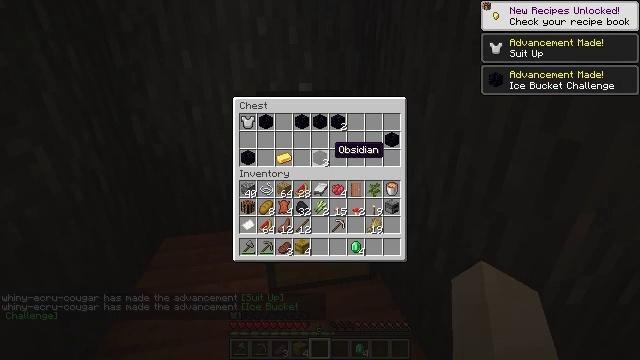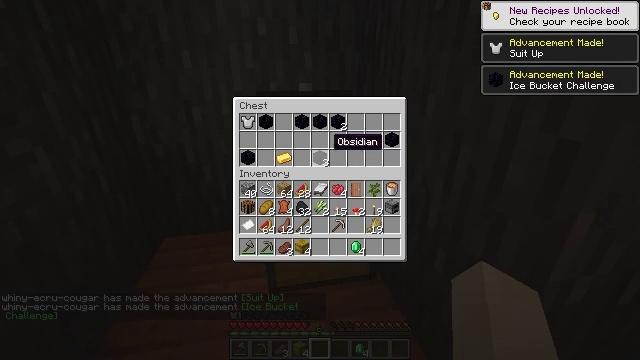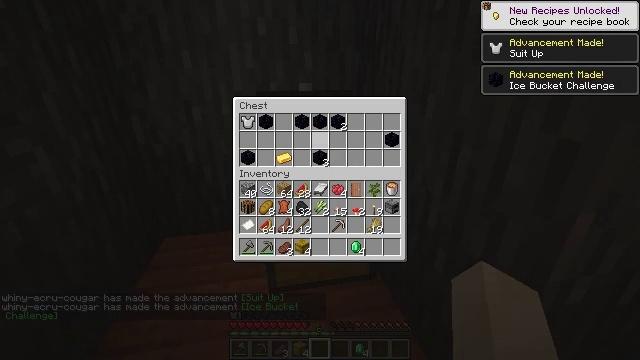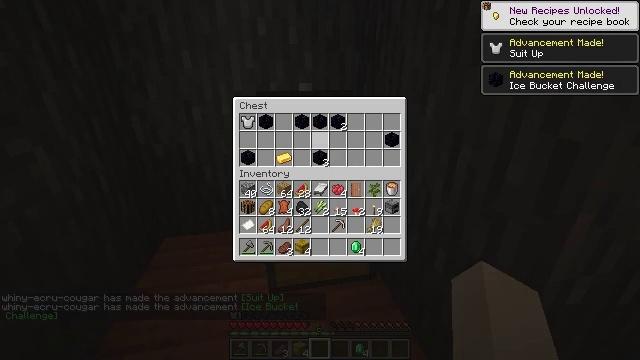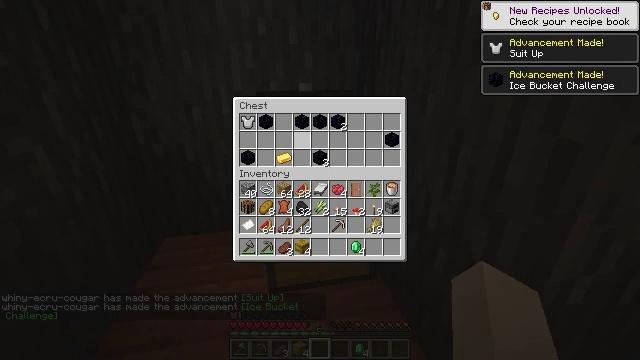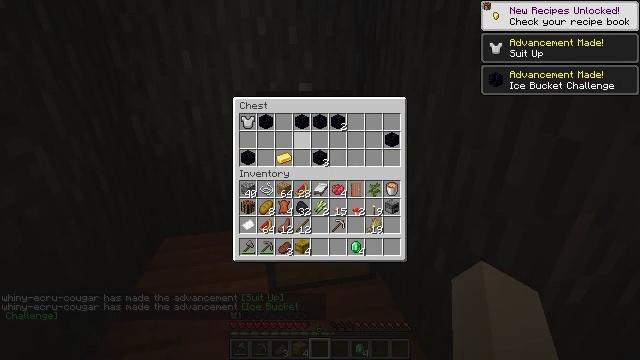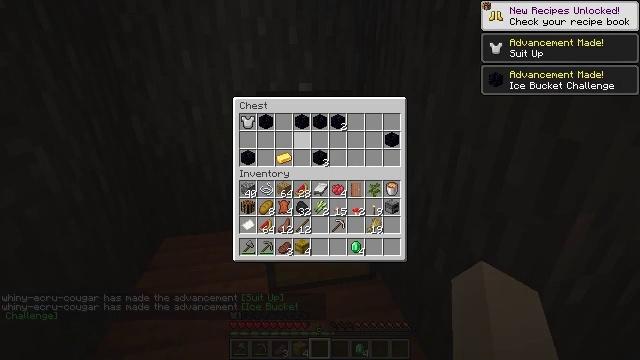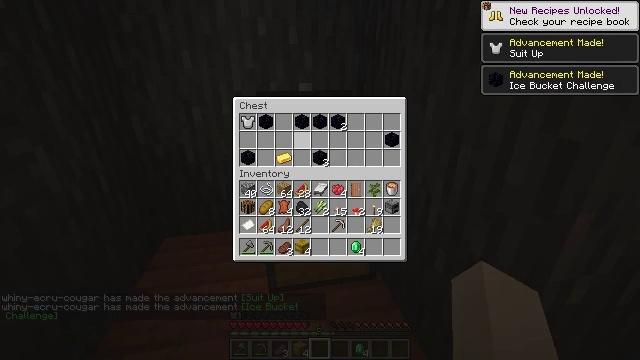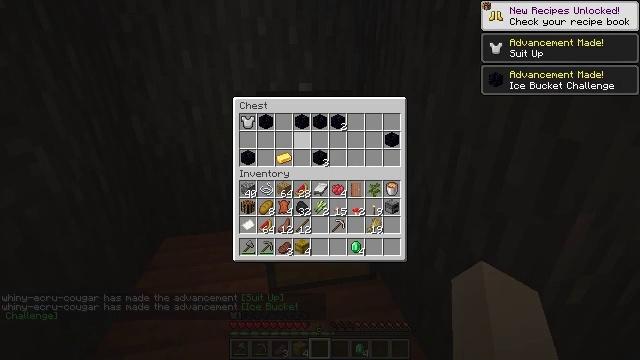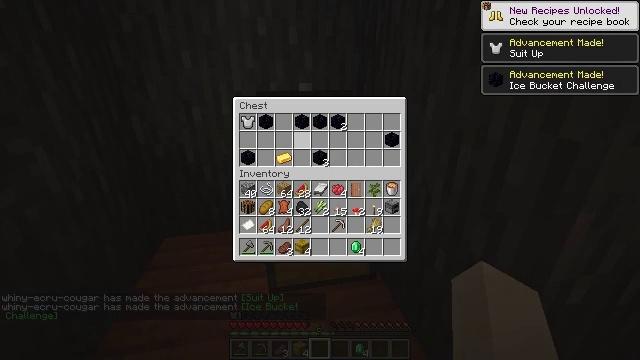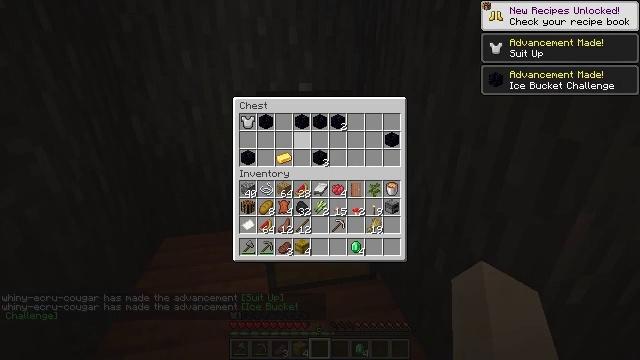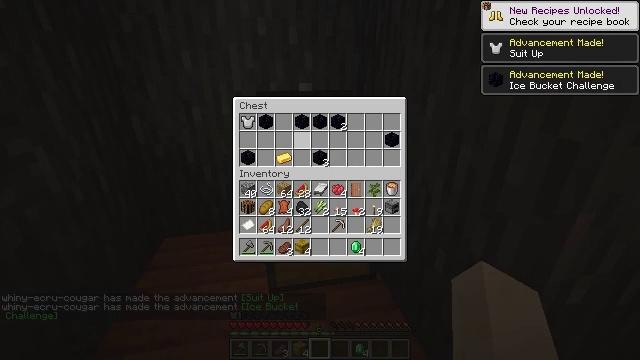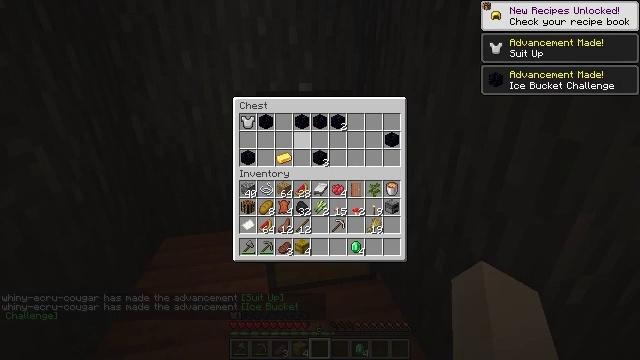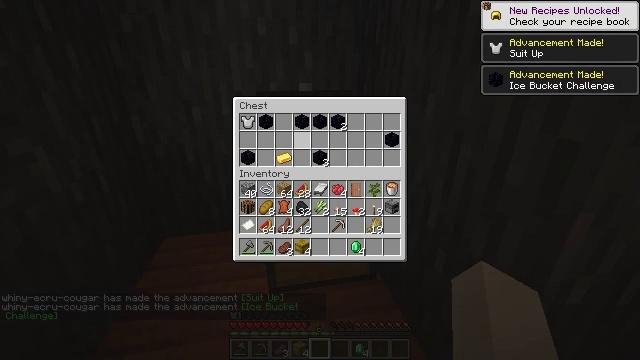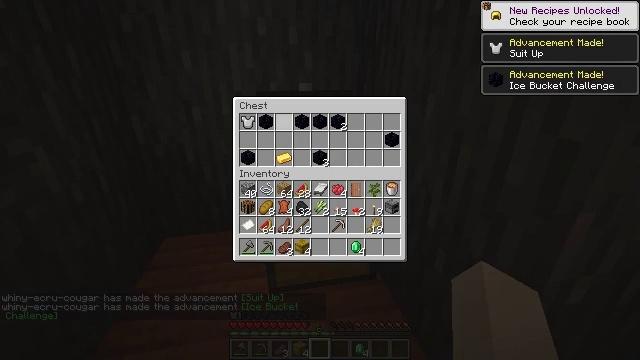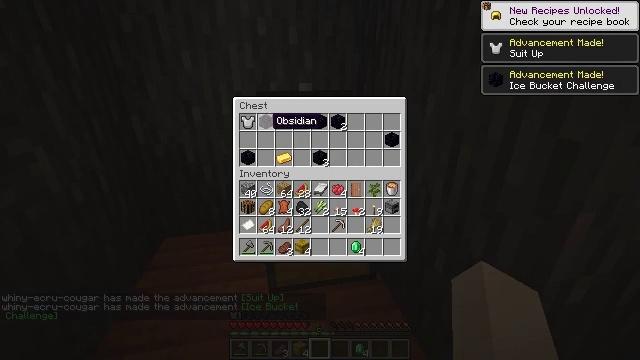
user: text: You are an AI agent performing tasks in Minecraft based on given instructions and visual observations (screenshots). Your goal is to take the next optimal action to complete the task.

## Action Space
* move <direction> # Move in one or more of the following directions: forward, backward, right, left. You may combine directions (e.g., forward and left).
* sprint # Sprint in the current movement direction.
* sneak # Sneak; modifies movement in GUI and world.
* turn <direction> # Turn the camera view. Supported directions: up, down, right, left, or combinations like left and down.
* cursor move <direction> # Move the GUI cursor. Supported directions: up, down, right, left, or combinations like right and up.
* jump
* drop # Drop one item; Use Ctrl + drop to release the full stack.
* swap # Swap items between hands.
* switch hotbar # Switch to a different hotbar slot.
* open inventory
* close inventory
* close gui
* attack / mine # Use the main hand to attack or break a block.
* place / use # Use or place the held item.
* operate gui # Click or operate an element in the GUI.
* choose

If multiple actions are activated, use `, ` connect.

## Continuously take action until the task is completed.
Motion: motion action
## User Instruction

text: Remove the grindstone from its place.
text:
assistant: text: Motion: cursor move up
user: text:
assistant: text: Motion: no_op
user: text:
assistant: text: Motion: no_op
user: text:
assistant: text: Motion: cursor move left
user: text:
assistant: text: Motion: cursor move left
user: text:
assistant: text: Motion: no_op
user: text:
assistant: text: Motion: no_op
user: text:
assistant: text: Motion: no_op
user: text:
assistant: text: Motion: no_op
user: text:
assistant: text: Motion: no_op
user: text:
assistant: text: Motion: no_op
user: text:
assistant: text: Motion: no_op
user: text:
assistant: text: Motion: no_op
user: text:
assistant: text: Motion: cursor move left
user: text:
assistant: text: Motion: cursor move left
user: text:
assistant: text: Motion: no_op
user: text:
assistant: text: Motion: no_op
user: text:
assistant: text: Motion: no_op
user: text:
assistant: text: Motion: no_op
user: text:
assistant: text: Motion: no_op
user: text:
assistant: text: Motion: no_op
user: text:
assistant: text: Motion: no_op
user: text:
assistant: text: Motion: sneak
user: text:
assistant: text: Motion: sneak
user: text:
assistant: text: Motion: sneak
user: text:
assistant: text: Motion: sneak, operate gui
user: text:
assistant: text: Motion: sneak, operate gui
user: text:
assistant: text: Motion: sneak, operate gui
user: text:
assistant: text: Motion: sneak
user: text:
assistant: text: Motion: sneak